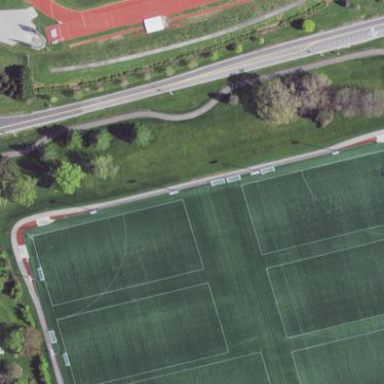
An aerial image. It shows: Soccer pitch for outdoor sports and leisure activities.